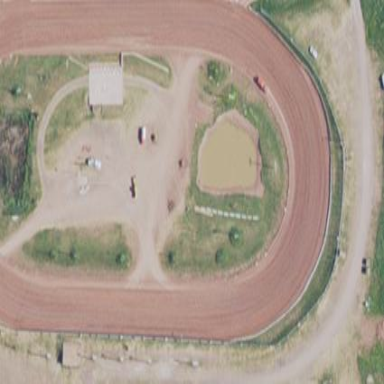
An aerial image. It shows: Compacted raceway designed for motor sports.